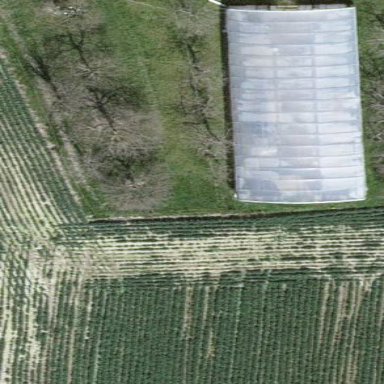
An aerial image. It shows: Greenhouse.